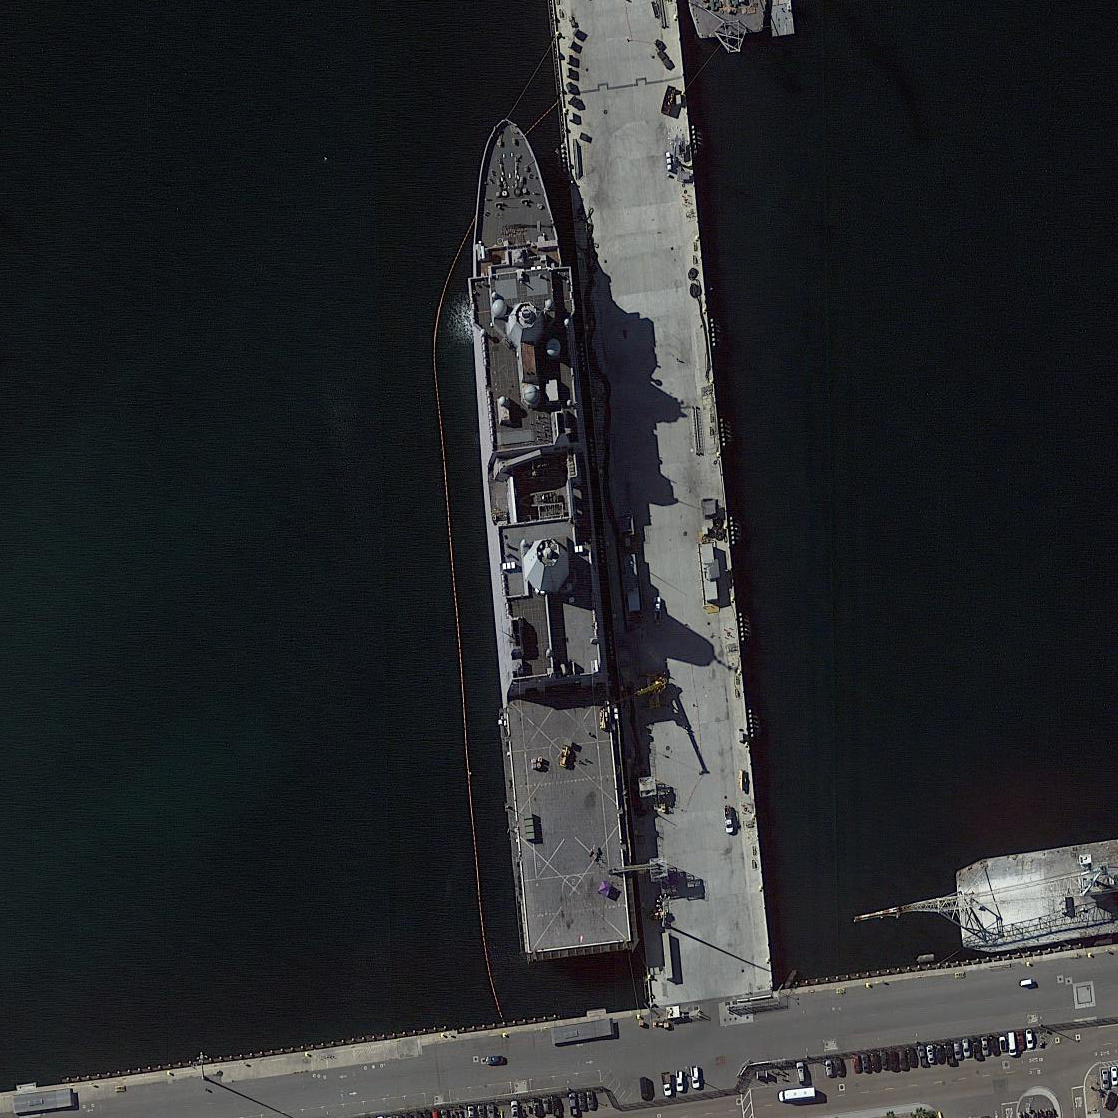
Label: San_Antonio-class_transport_dock